Interaction volume radius: 5 \u00c5
Interaction volume height: 10 \u00c5
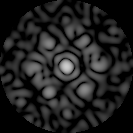
Disorder parameter: 0.631